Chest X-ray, AP view. Patient: 65 years old, sex M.
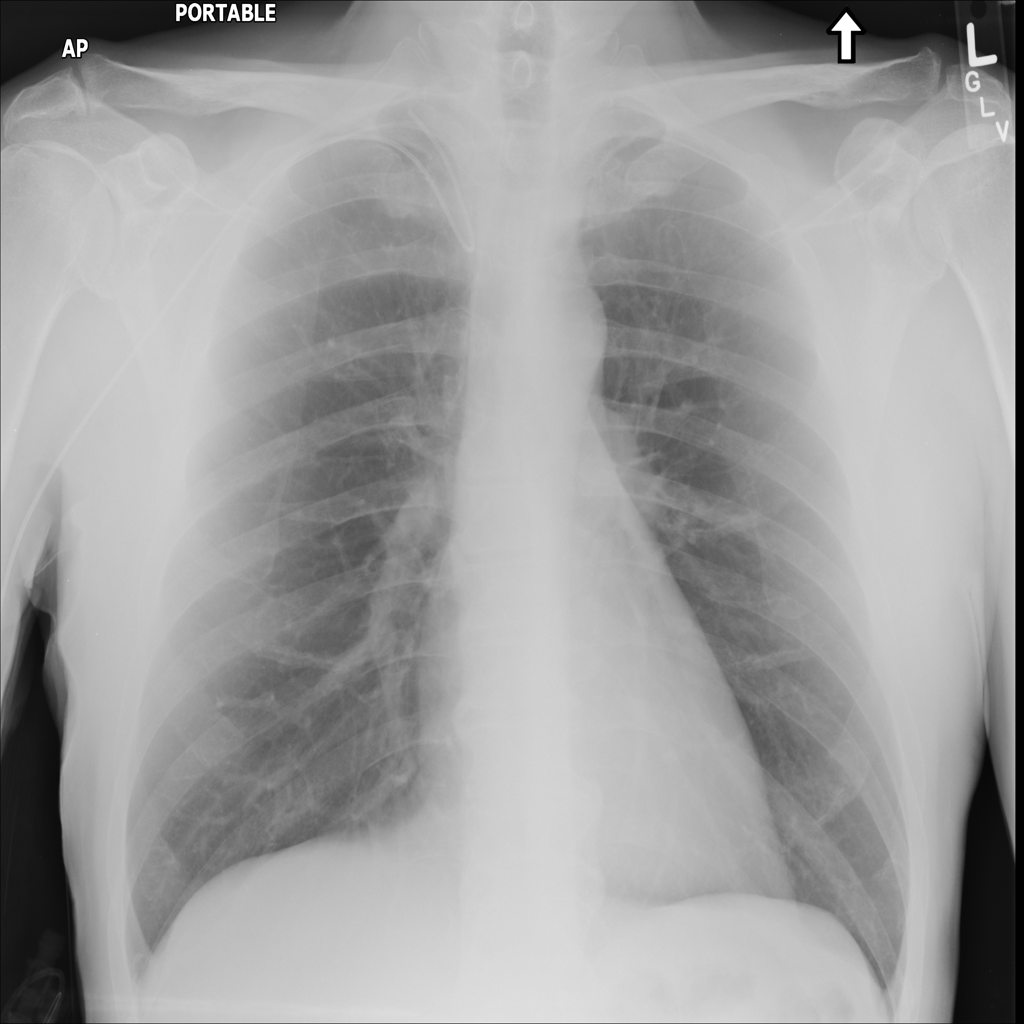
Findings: No Finding